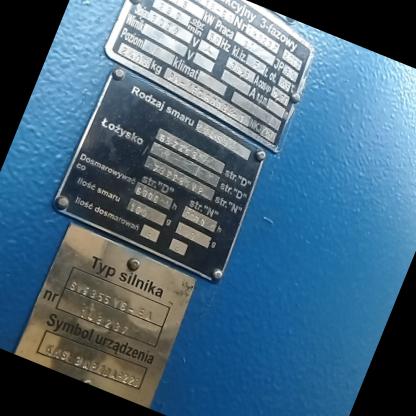
Klasa: tabliczka-znamionowa